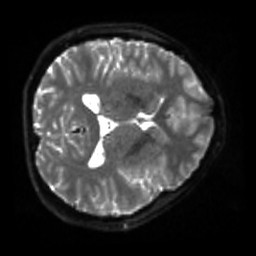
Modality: sbref
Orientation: axial
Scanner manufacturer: siemens
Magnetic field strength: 3 T
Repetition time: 4 s
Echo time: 0.0594 s